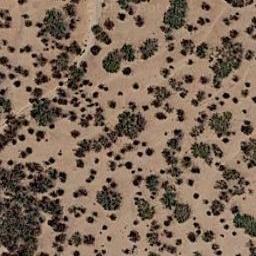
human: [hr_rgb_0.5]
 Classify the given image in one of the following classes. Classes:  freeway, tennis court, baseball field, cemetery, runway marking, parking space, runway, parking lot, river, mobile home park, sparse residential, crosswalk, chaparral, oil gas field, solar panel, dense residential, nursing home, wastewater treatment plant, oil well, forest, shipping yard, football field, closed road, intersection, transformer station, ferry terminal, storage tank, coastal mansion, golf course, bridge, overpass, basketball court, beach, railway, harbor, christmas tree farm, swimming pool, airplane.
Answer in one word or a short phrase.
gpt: chaparral